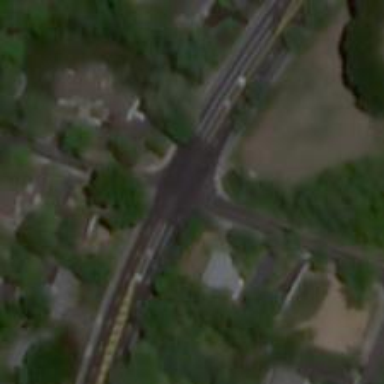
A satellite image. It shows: Marked crossing on the road.